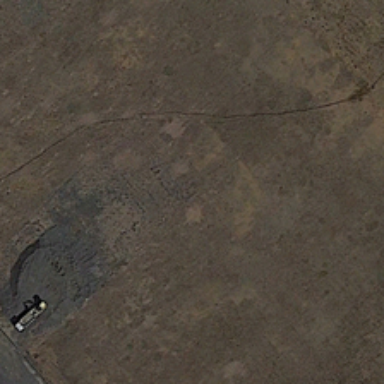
It is a piece of khaki bareland .